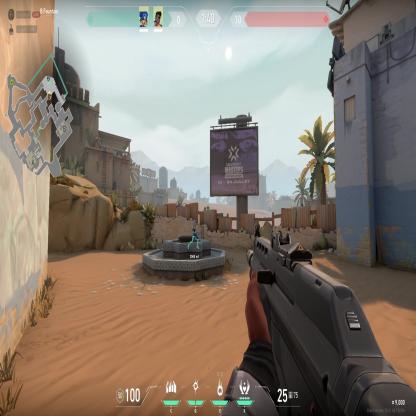
Label: teammate